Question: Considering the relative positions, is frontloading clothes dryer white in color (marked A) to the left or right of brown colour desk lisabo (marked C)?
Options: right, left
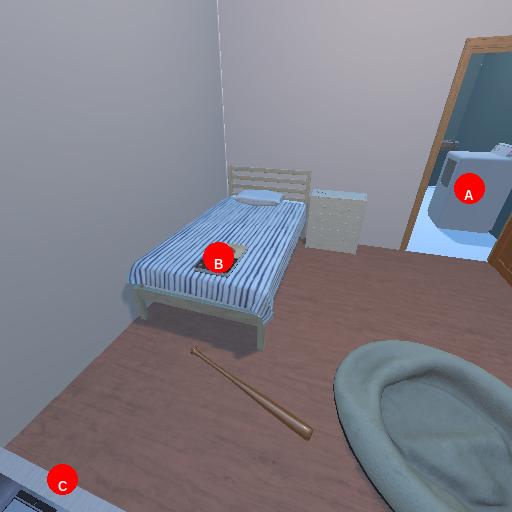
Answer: right